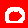
Digit: 0